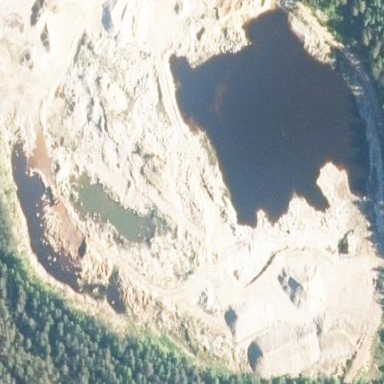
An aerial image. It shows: Quarry used for extracting aggregates.